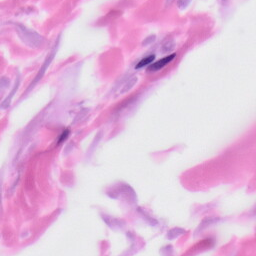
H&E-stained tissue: Skin